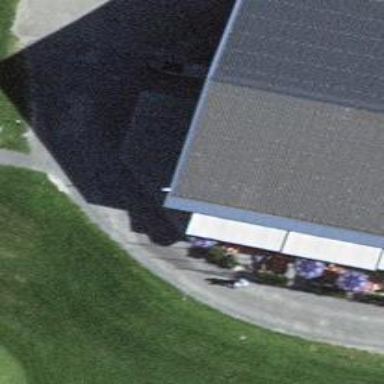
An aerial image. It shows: Restaurant.